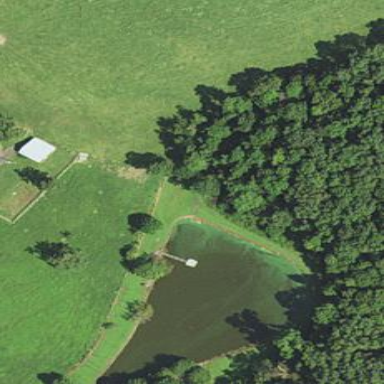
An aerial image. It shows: Serene pond surrounded by nature.